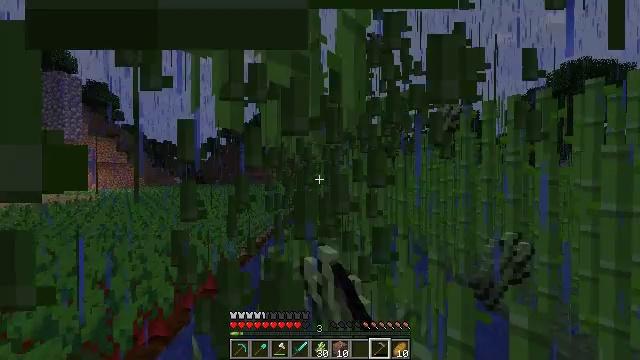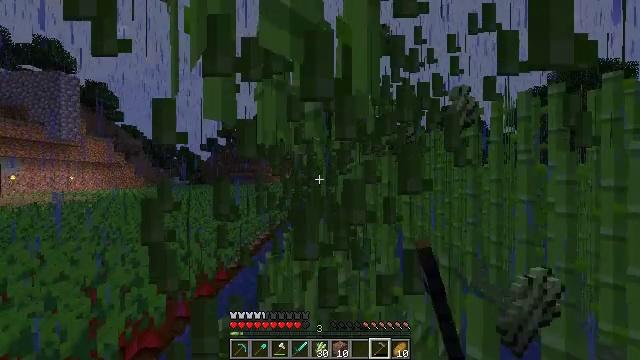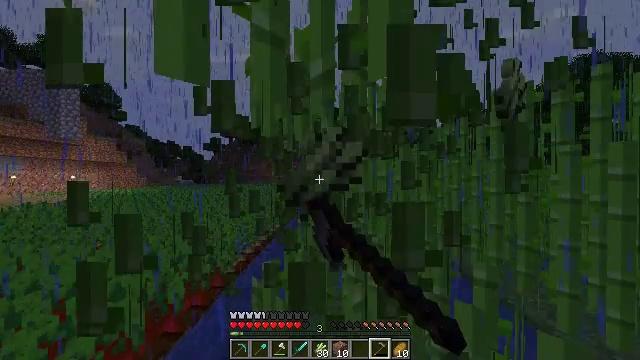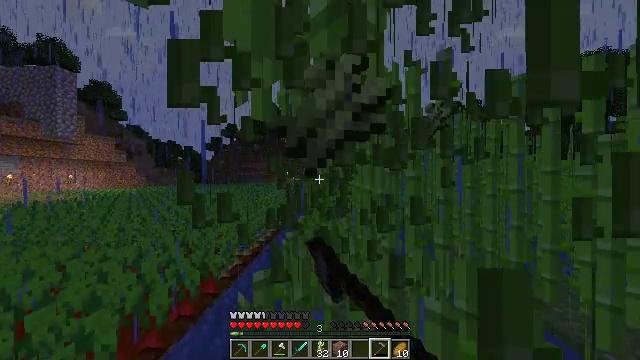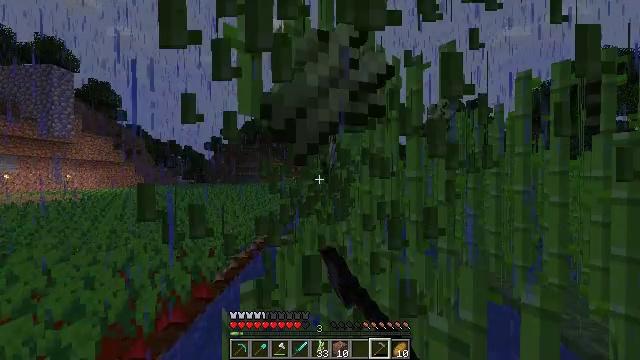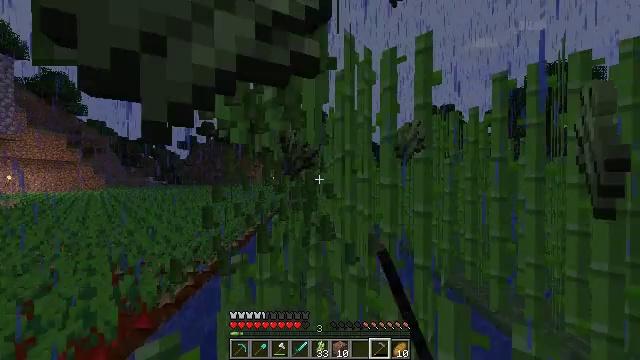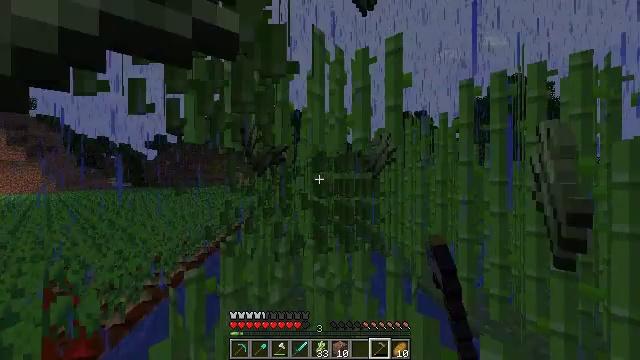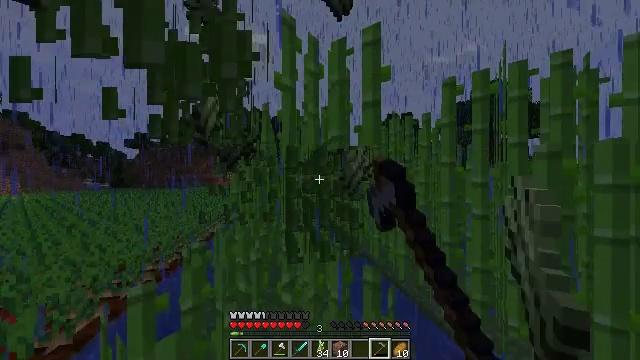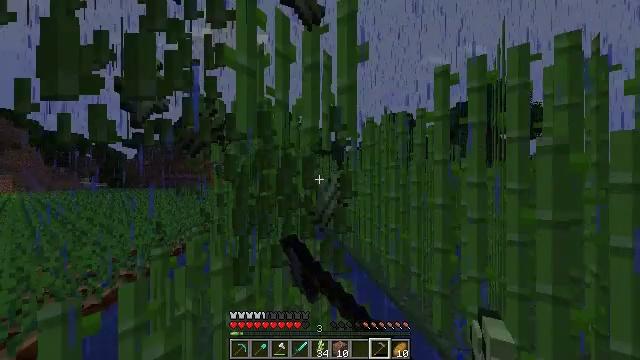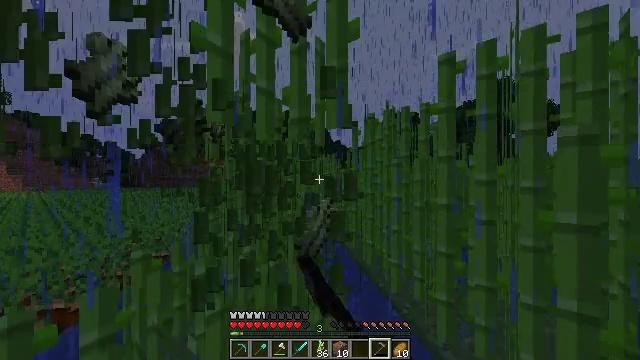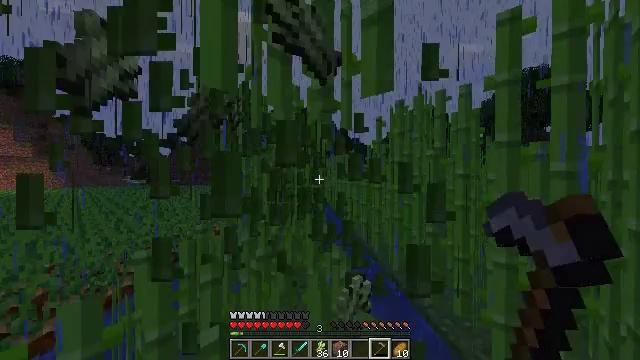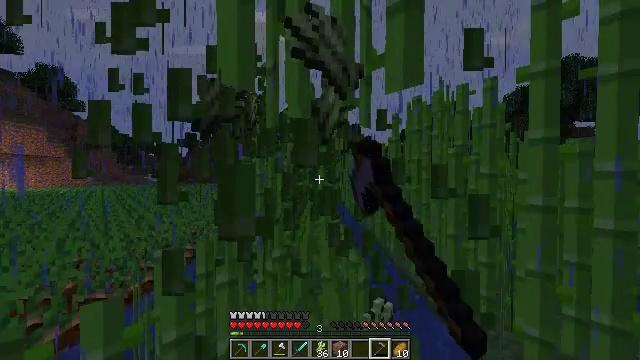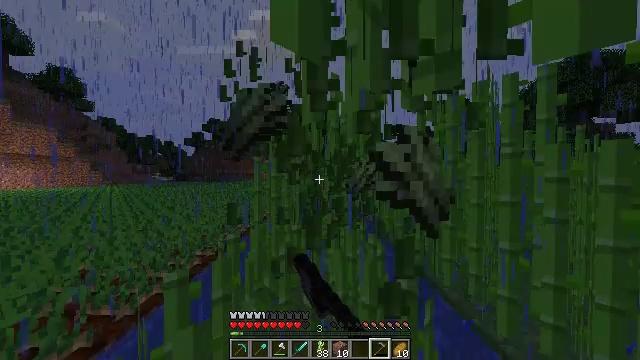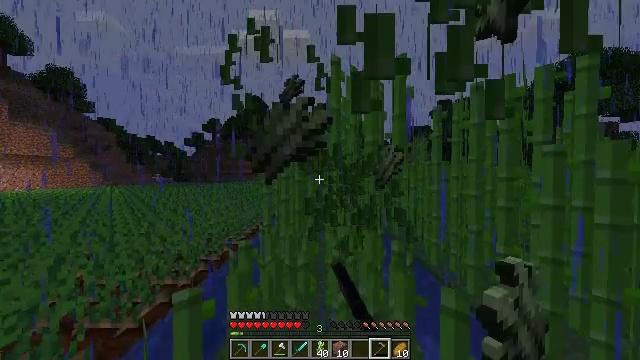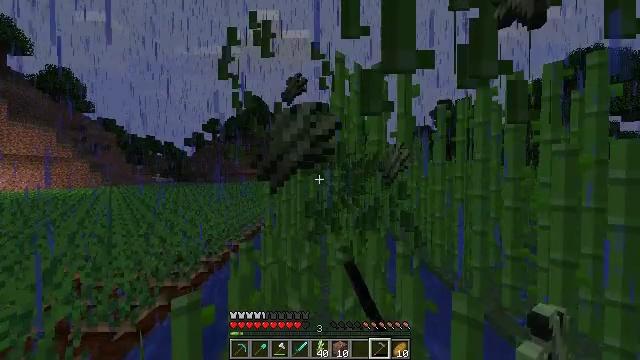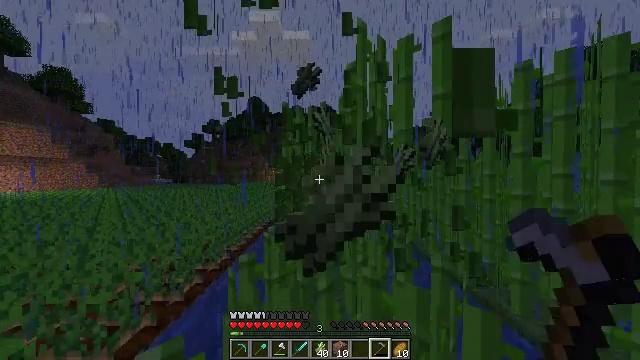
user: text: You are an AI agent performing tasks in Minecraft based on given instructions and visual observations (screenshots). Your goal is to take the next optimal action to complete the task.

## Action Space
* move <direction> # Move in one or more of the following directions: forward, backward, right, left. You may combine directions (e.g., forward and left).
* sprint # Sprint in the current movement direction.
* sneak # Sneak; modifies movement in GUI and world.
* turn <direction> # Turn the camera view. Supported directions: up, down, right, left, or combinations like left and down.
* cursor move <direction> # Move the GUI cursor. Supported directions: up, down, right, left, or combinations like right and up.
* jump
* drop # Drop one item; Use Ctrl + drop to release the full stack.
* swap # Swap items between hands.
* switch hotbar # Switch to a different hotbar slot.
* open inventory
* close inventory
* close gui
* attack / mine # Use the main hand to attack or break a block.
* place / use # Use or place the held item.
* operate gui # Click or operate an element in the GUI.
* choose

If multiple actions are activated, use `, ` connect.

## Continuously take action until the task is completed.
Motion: motion action
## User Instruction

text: Harvest sugar cane from the plant.
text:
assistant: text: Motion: move forward, sprint, attack / mine
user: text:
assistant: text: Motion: move forward, sprint, attack / mine
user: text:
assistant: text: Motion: move forward, sprint, attack / mine
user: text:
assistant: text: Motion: move forward and move right, sprint, attack / mine
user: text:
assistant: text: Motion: move forward and move right, sprint, turn right, attack / mine
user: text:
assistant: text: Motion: move forward and move right, sprint, turn right, attack / mine
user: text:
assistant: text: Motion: move forward and move right, sprint, turn right, attack / mine
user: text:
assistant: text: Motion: move forward and move right, sprint, attack / mine
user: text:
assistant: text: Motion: move forward and move left, sprint, turn left, attack / mine
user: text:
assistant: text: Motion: move forward and move left, sprint, turn left, attack / mine
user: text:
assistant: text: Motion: move forward and move left, sprint, turn left, attack / mine
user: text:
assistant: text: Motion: move forward and move left, sprint, turn left, attack / mine
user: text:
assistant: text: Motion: move forward and move left, sprint, attack / mine
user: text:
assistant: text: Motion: move forward, sprint, attack / mine
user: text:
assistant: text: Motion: move forward, sprint, attack / mine
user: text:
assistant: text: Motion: move forward, sprint, attack / mine
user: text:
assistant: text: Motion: move forward, sprint, attack / mine
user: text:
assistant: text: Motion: move forward, sprint, turn right, attack / mine
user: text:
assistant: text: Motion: move forward, sprint, turn right, attack / mine
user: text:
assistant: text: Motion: move forward and move right, sprint, turn right, attack / mine
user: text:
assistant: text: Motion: move forward and move right, sprint, attack / mine
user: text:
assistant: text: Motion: move forward and move right, sprint, attack / mine
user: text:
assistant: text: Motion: move forward, sprint, attack / mine
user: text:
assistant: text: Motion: move forward and move left, sprint, attack / mine
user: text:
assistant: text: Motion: move forward and move left, sprint, attack / mine
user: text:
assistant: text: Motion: move forward and move left, sprint, turn left, attack / mine
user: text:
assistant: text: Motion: move forward and move left, sprint, turn left, attack / mine
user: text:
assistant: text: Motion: move forward and move left, sprint, attack / mine
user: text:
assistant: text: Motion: move forward, sprint, attack / mine
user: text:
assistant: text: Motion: move forward, sprint, attack / mine